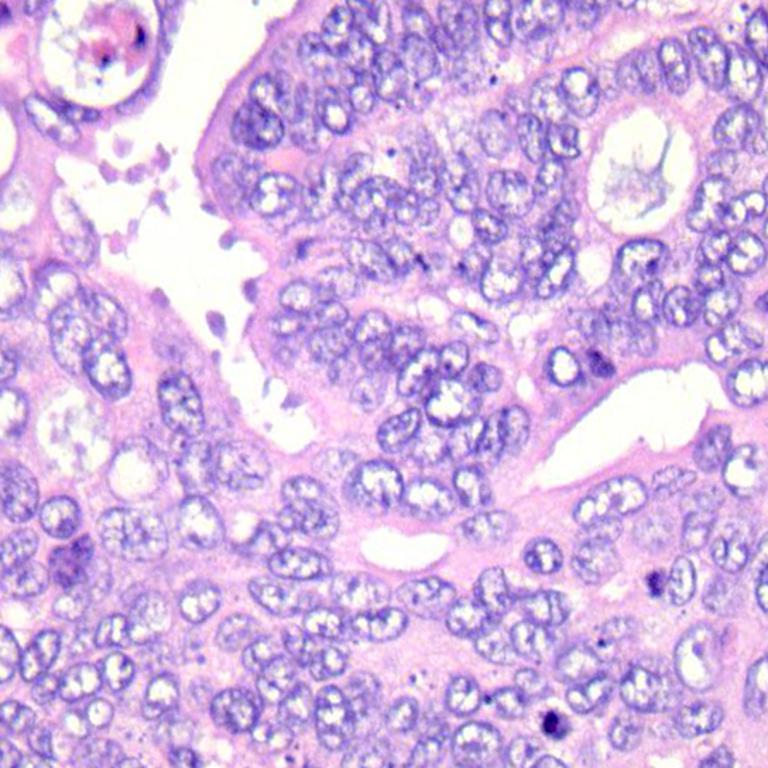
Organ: colon
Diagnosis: adenocarcinomas